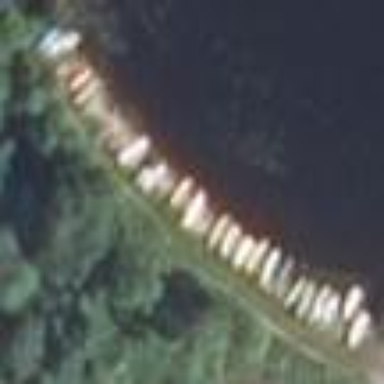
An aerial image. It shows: Boat storage area.